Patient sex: F
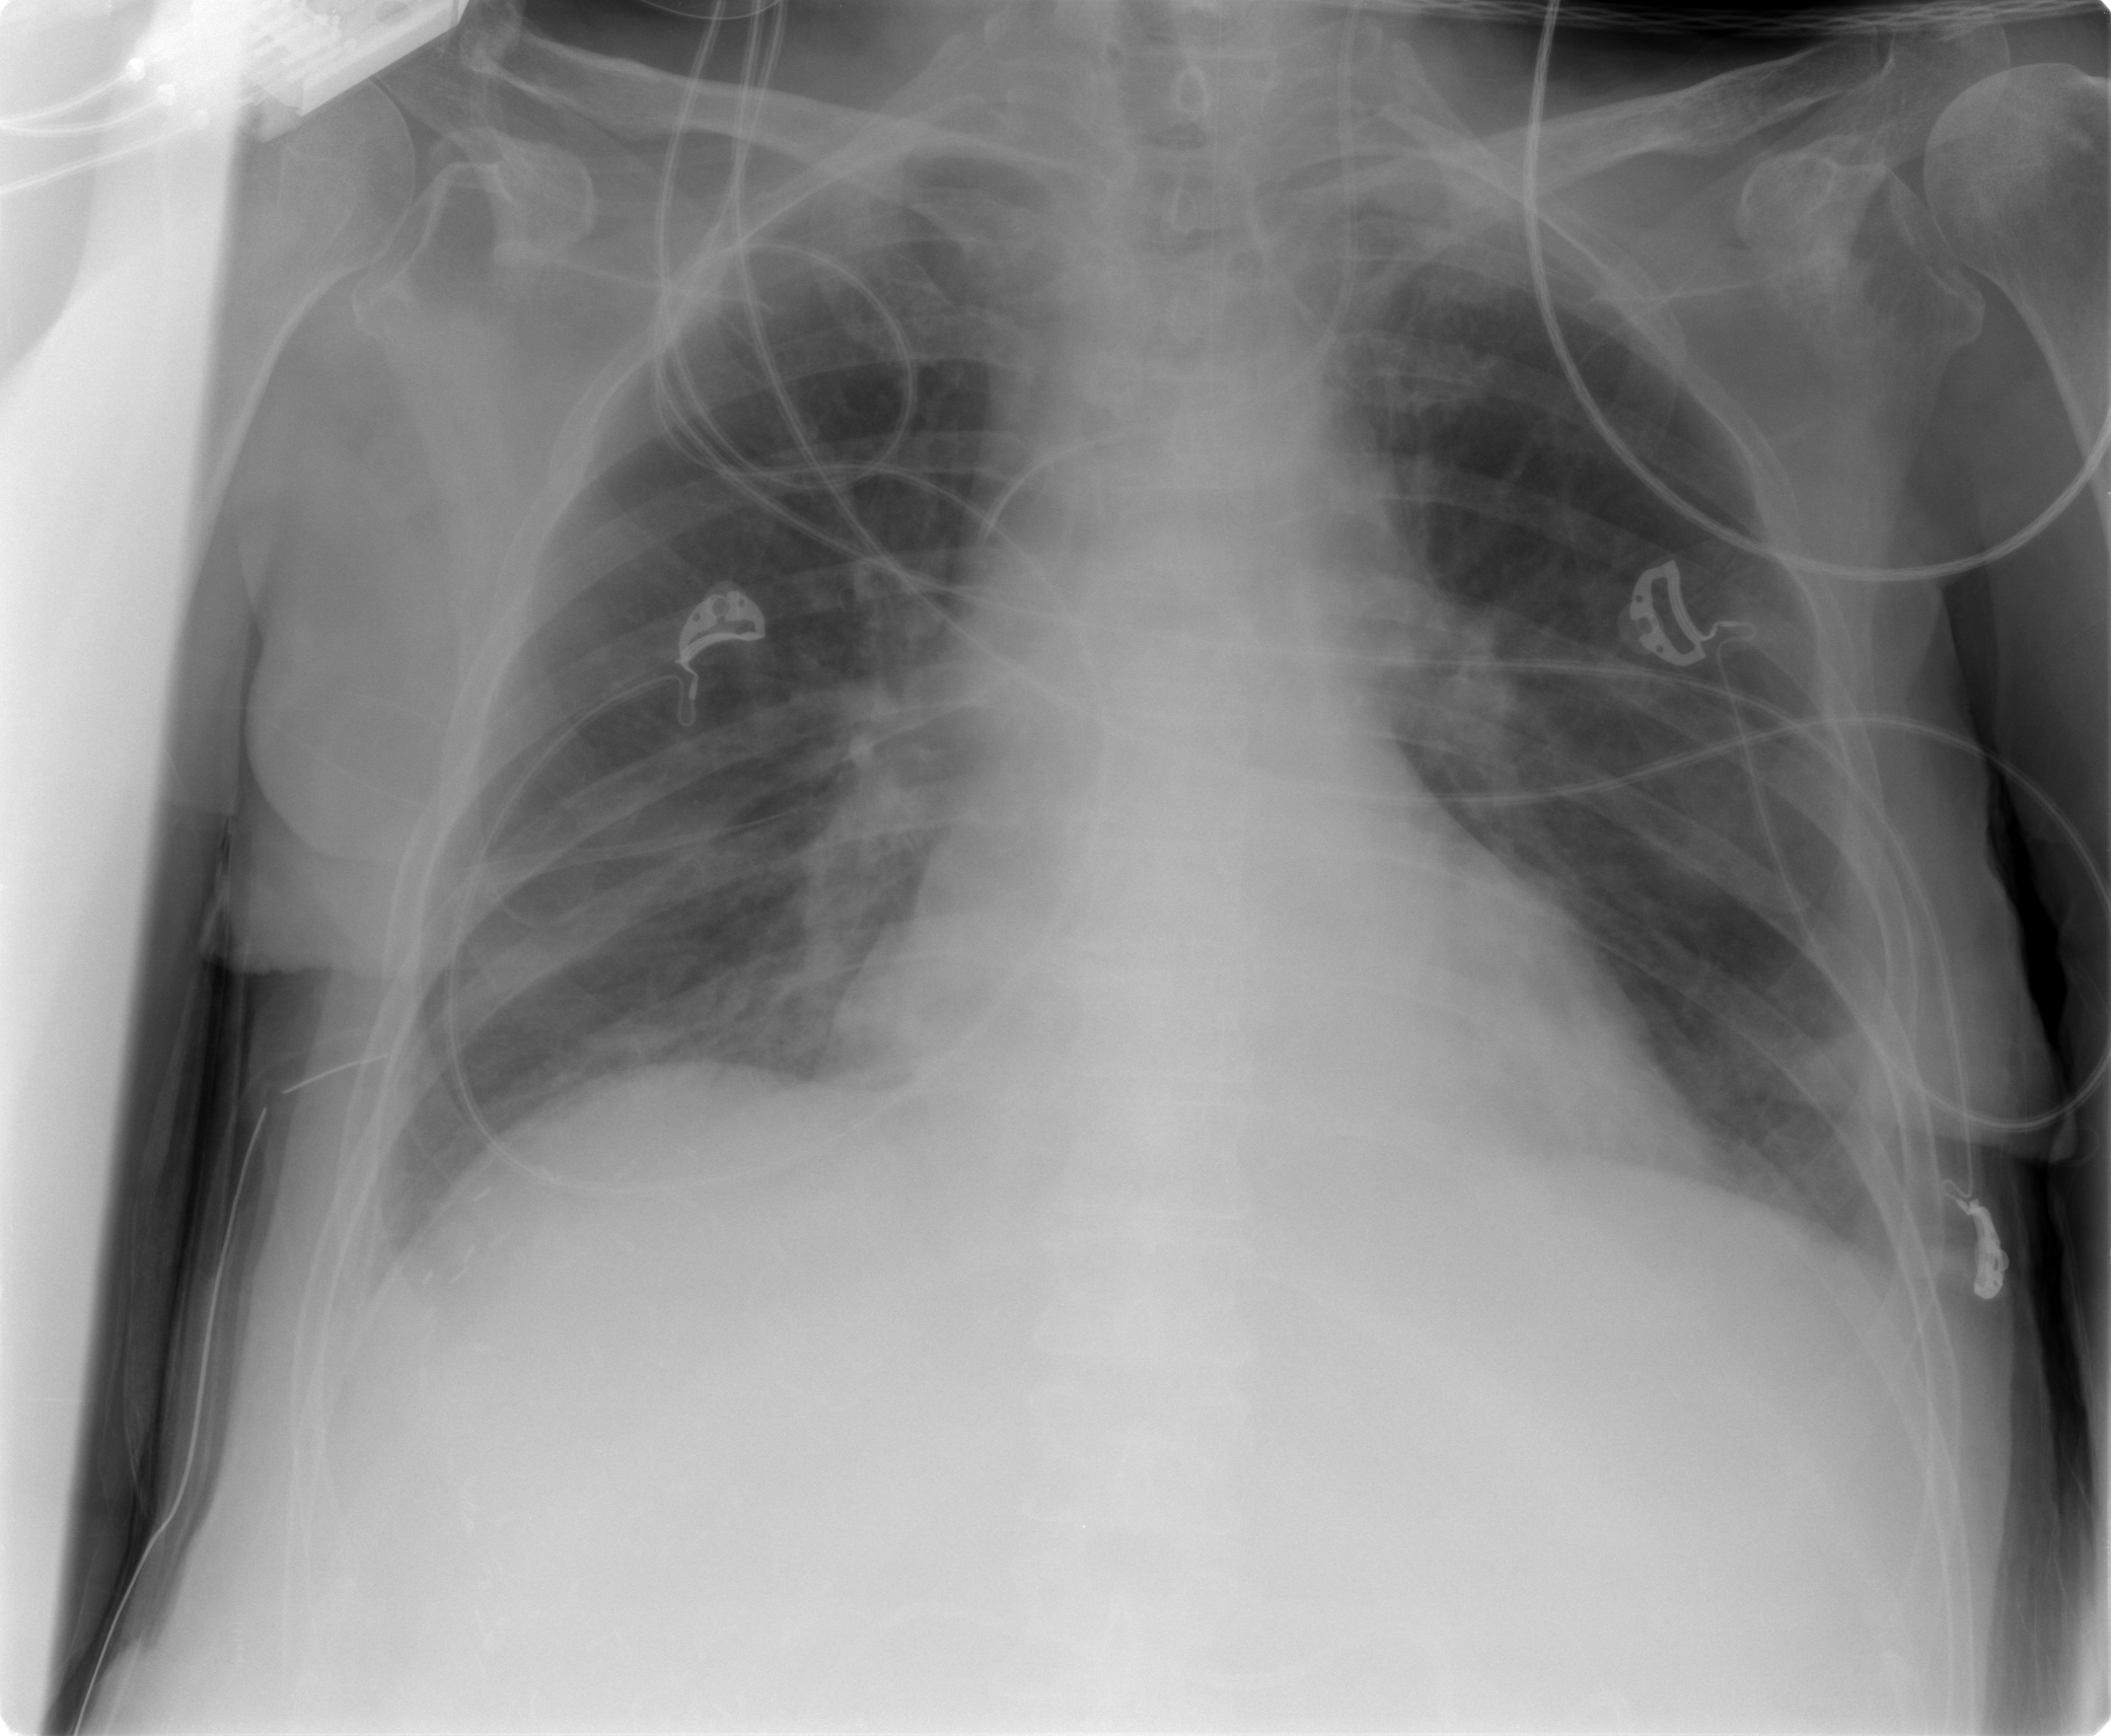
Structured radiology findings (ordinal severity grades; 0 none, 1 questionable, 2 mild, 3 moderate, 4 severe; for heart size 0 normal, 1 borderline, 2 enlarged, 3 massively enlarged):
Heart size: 2
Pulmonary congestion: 0
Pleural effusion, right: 0
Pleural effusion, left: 0
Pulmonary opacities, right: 0
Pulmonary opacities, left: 0
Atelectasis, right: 2
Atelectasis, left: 0